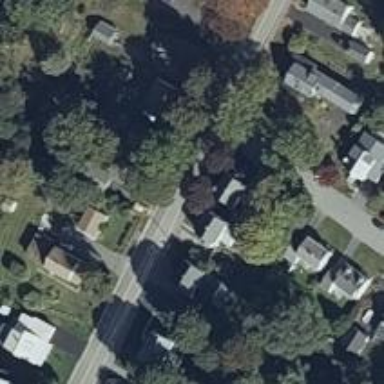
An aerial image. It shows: Residential road.